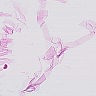
Metastatic tissue present: no